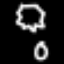
Label: octagon